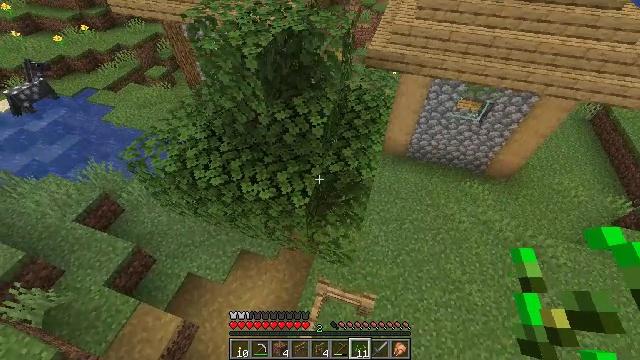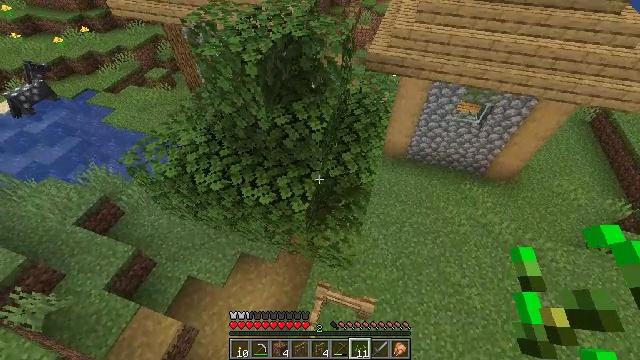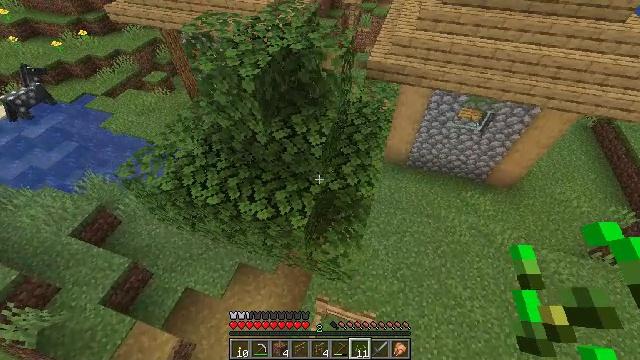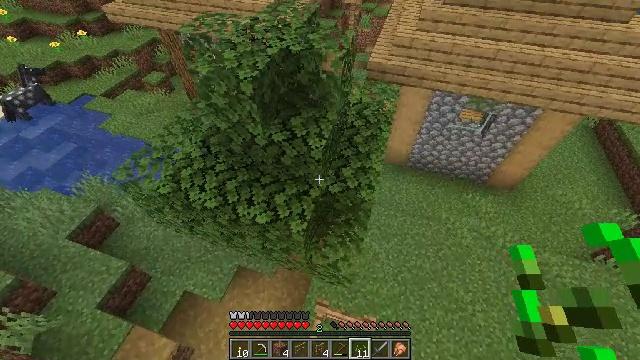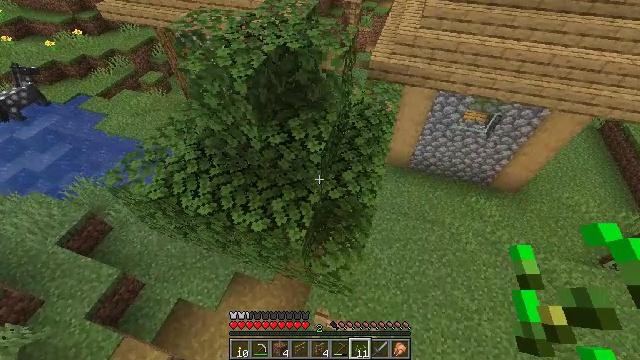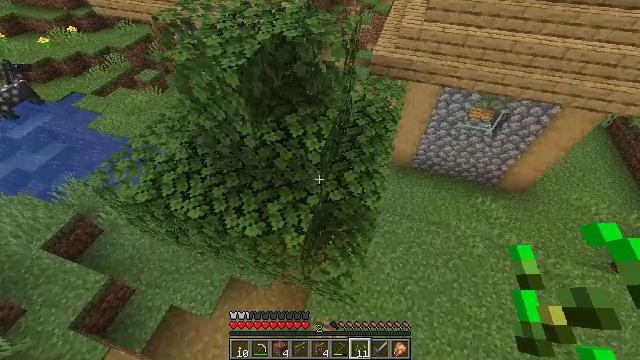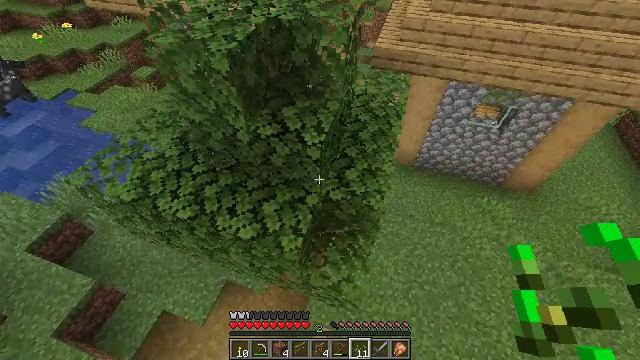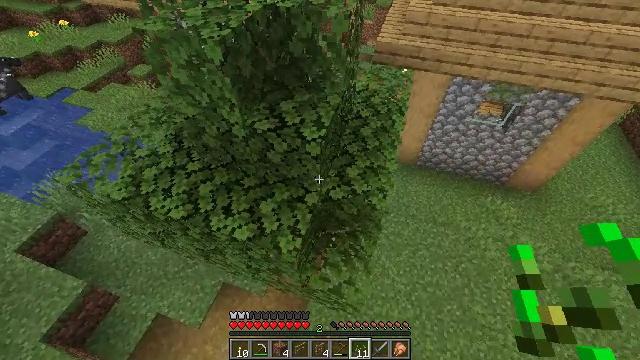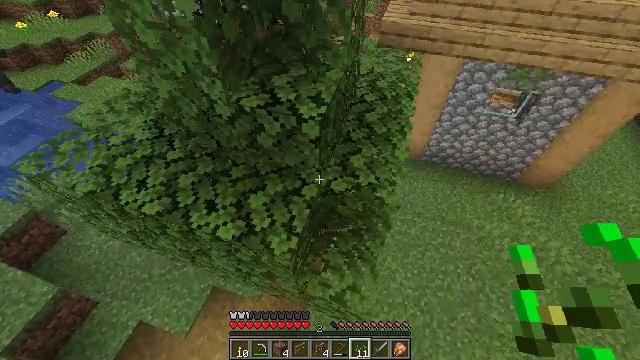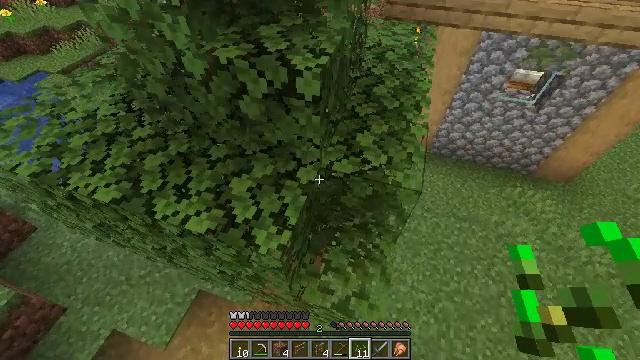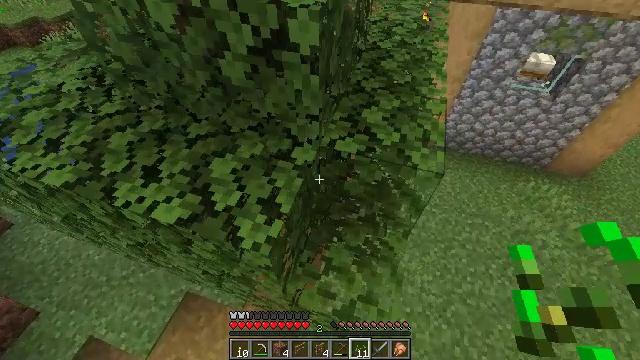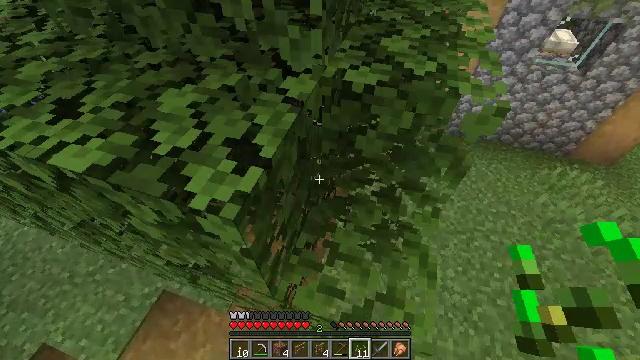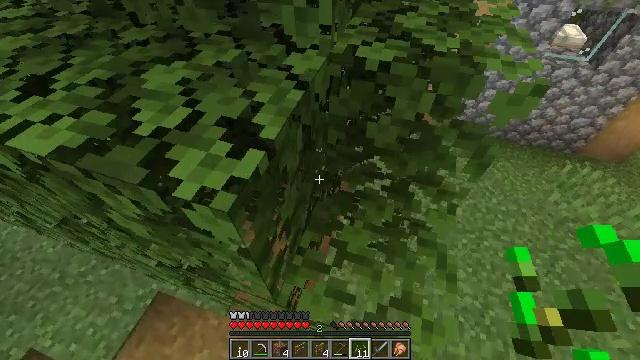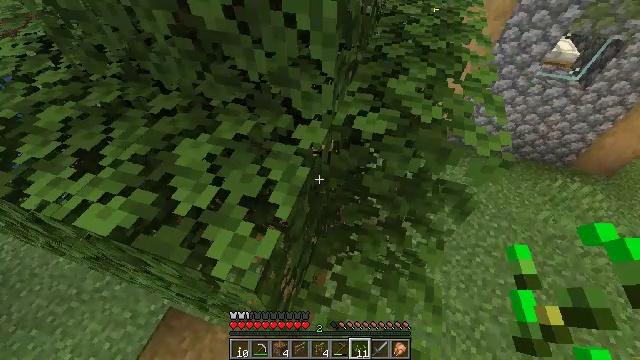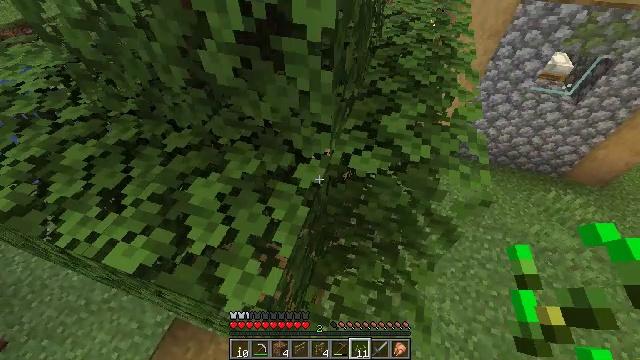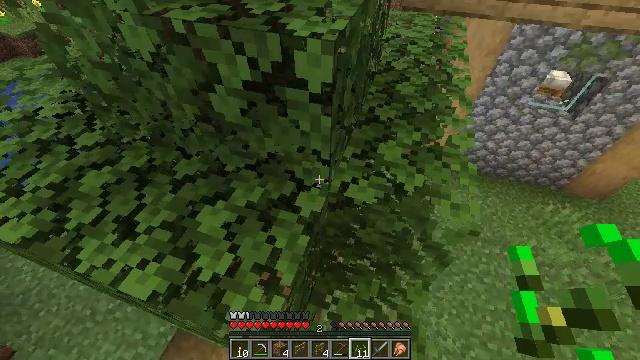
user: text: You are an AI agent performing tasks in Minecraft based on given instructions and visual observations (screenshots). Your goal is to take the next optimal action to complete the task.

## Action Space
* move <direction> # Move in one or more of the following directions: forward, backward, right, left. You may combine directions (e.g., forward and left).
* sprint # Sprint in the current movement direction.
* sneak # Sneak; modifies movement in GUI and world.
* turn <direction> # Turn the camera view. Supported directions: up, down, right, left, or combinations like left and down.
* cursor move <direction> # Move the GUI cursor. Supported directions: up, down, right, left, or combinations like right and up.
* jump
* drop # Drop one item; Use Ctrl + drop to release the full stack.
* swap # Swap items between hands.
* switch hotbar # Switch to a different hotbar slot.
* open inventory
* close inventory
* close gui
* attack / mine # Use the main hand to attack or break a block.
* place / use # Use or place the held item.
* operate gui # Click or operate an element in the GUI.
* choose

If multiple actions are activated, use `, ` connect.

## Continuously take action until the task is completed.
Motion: motion action
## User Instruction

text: Collect carrots by breaking the crop.
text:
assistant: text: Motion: move forward, jump
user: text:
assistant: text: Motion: move forward, jump
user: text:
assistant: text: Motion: move forward, jump
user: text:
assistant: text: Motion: move forward, jump
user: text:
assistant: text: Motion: move forward, jump
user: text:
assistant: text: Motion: move forward, jump
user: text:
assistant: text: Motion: move forward, jump
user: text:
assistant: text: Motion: move forward, jump
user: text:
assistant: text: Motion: move forward, jump
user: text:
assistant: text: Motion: move forward, jump
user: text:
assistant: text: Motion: move forward, jump
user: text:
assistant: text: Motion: move forward, jump
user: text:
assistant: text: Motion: move forward, jump
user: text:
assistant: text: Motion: move forward, jump
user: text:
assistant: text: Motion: move forward, turn up, jump
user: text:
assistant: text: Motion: move forward, turn left and up, jump
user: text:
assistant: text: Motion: move forward, turn left and up, jump
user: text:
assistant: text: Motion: move forward, turn left and up, jump
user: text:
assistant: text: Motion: move forward, turn left and up, jump
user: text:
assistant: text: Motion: move forward, turn left and up, jump
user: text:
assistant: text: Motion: move forward, jump
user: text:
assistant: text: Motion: move forward, jump
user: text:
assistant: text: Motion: move forward, jump
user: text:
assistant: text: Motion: move forward, jump
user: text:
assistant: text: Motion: move forward, turn right and up, jump
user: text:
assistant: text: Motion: move forward, turn right and up, jump
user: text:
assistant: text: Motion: move forward, jump
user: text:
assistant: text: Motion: move forward, jump
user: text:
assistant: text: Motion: move forward, jump
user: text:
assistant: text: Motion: move forward, jump